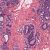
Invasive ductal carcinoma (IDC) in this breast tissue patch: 0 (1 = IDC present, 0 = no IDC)